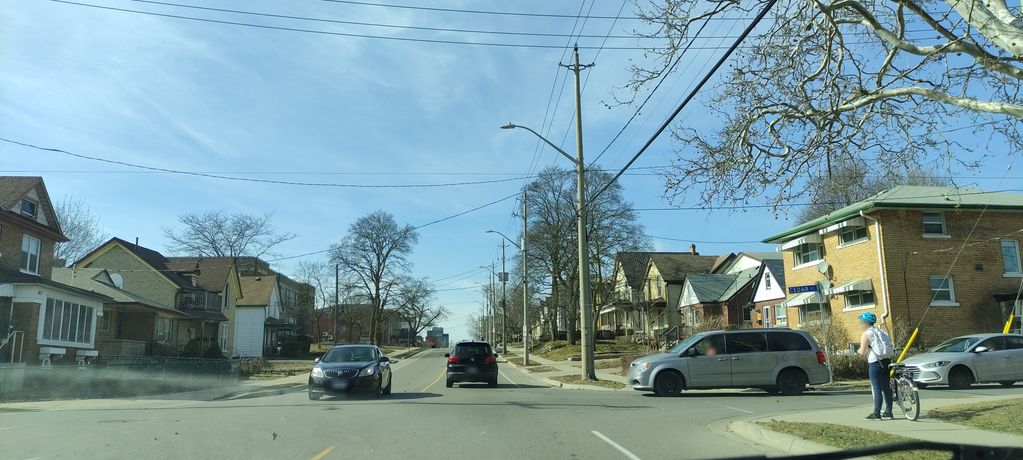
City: kitchener-waterloo